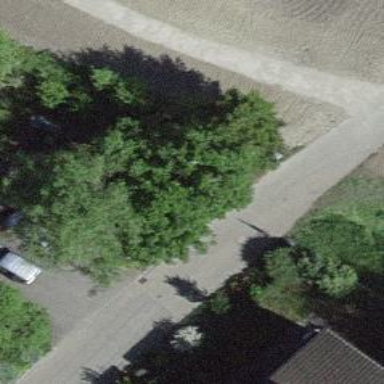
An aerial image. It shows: Bollard.